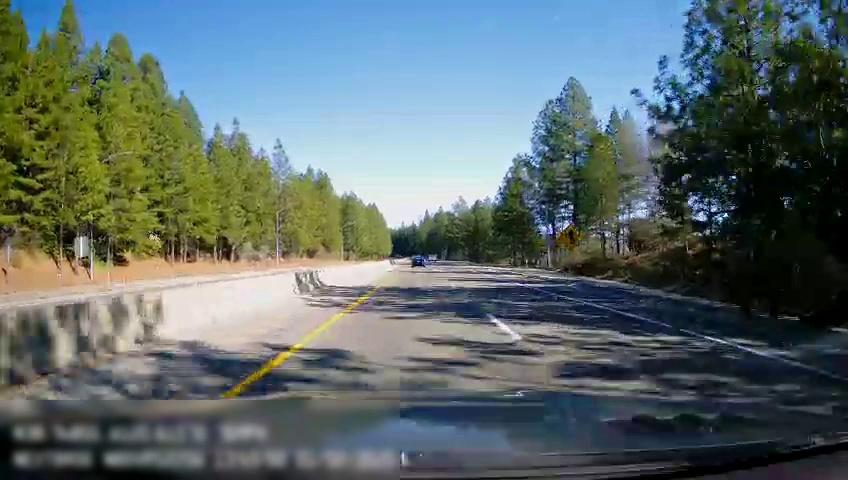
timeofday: Day
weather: Sunny
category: Drivable Space
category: Drivable Space
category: Vehicles | Car
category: Lanes | Current Lane
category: Lanes | Current Lane
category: Lanes | Alternate Lane
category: Traffic | Signs